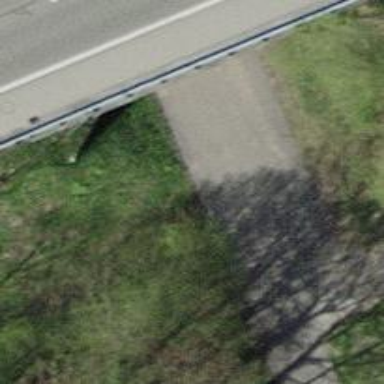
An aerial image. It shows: Asphalt track tunnel with grade1 tracktype.